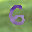
Label: 6